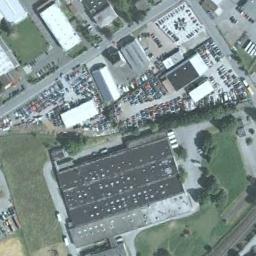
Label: industrial_area